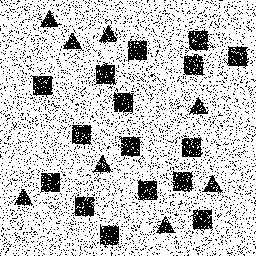
Squares: 16
Triangles: 8
Stars: 0
Total shapes: 24